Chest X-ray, PA view. Patient: 66 years old, sex M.
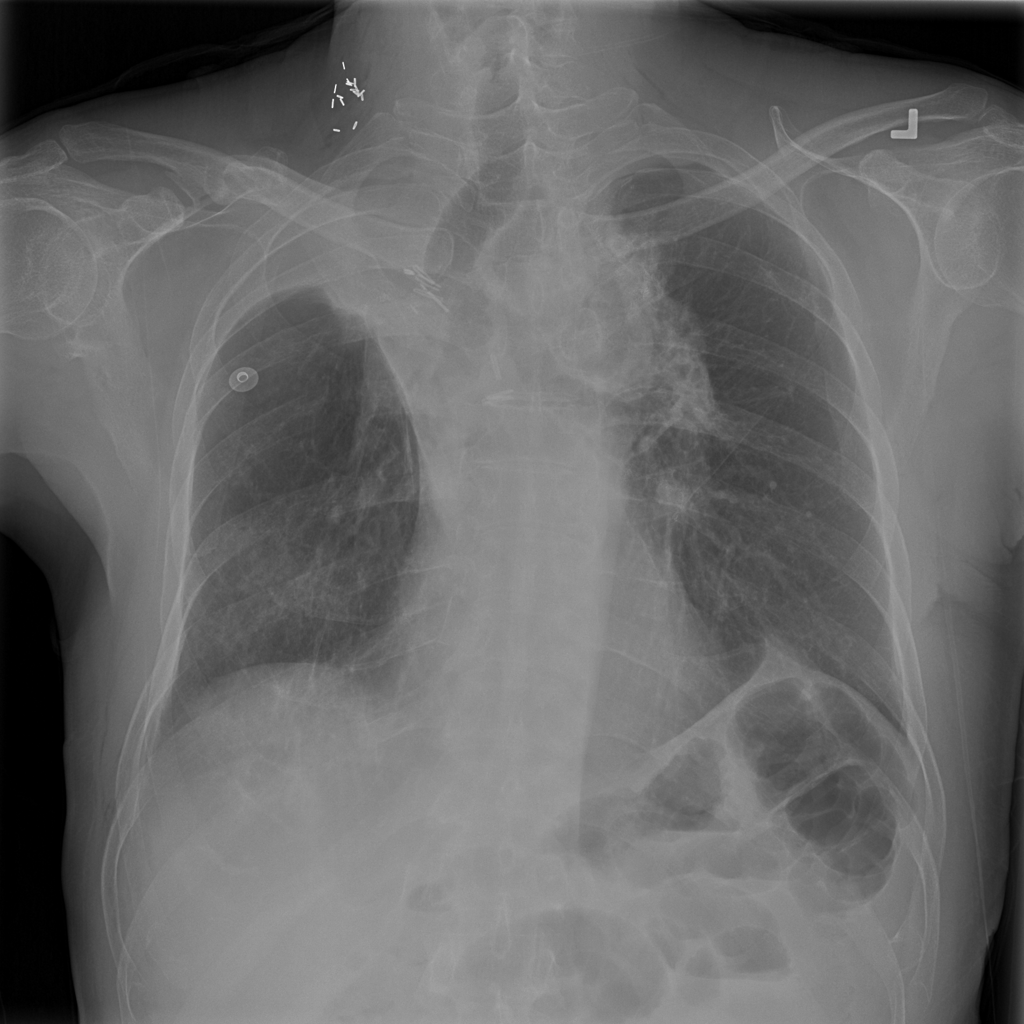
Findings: Pneumothorax